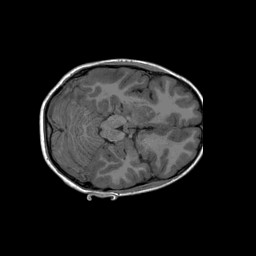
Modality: T1w
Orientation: coronal
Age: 12
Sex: male
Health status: ill